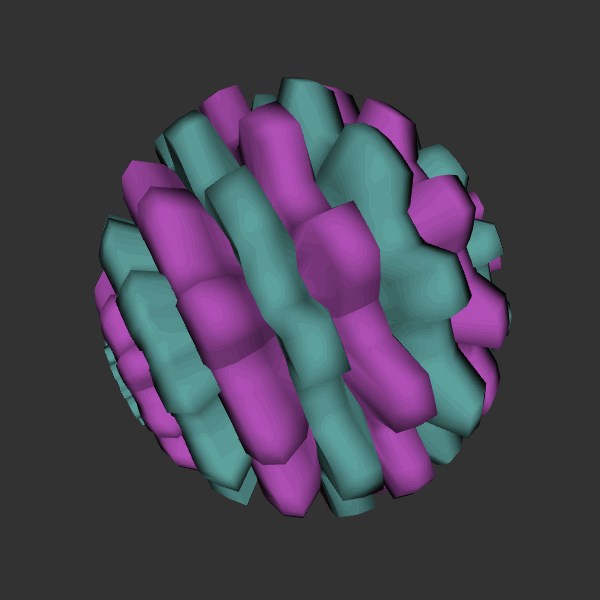
Background: dark